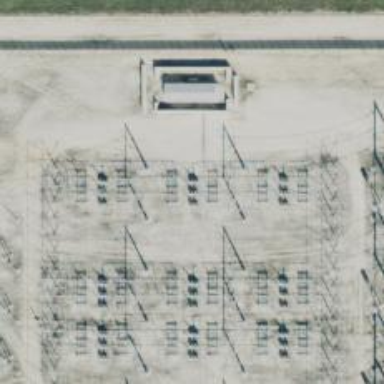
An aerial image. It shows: Switch for power supply.